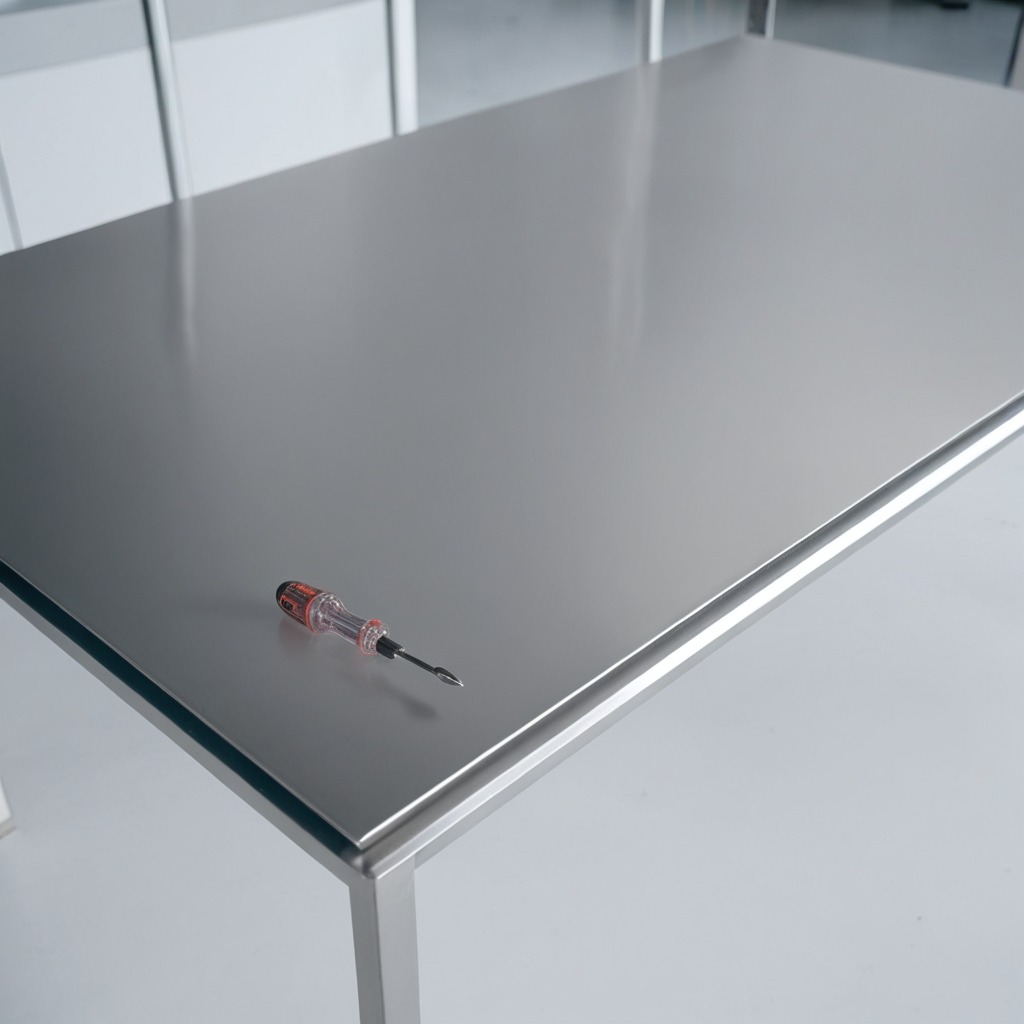
A screwdriver is lying on the stainless steel table.